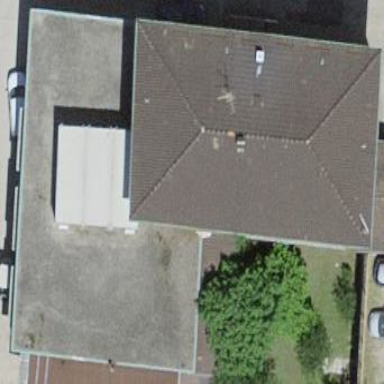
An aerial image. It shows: Industrial building.